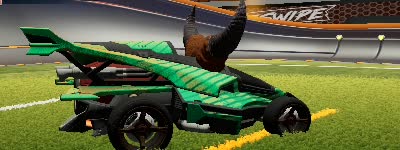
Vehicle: aftershock